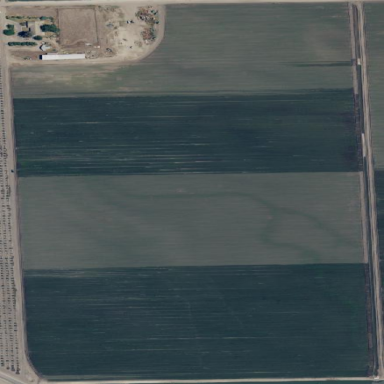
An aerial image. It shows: Farmland with fields for crop cultivation.